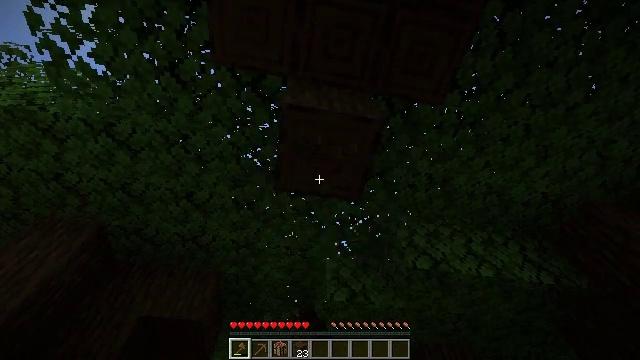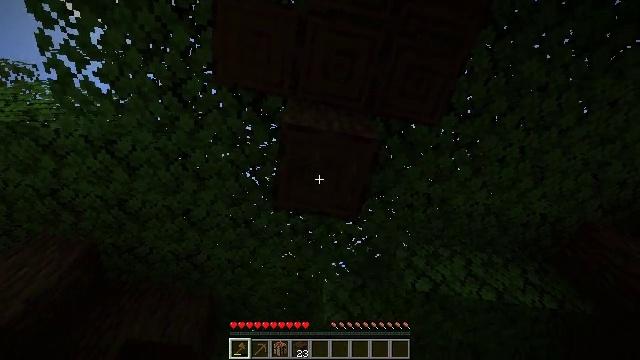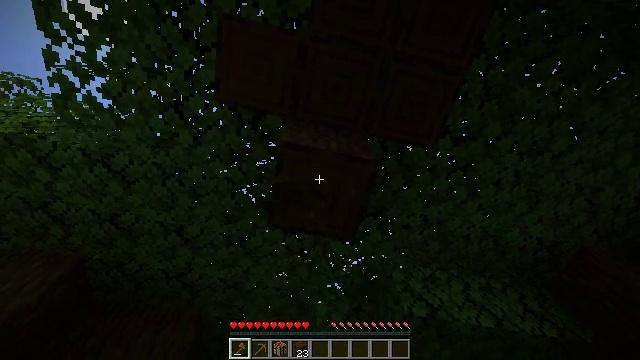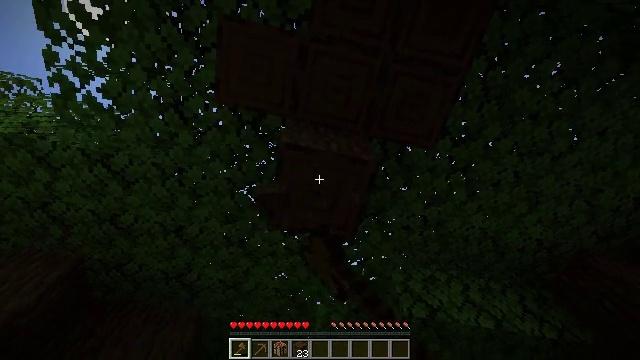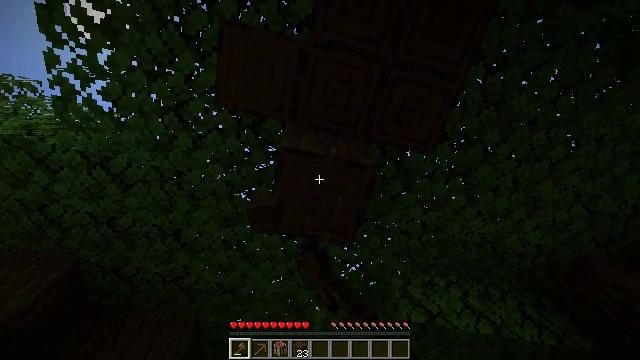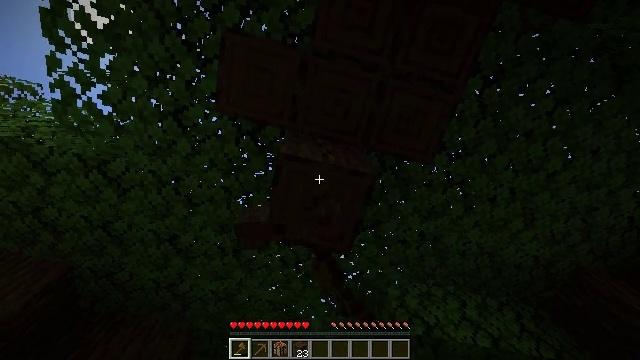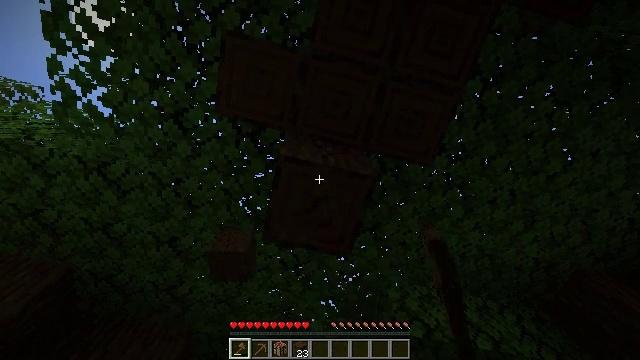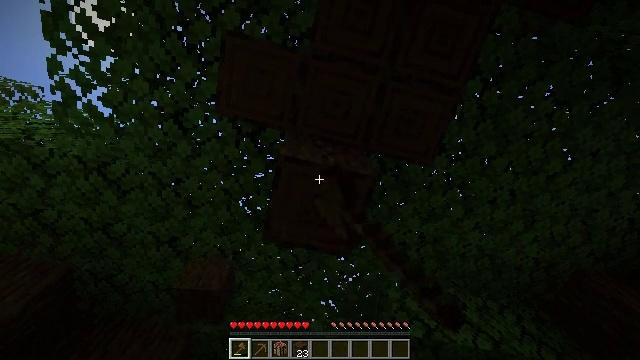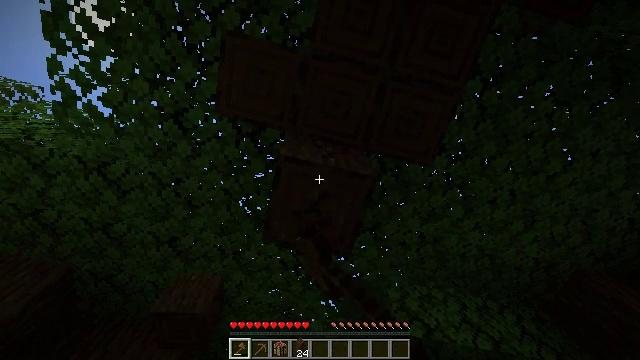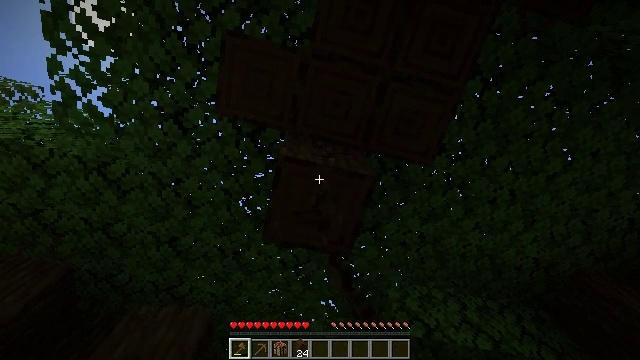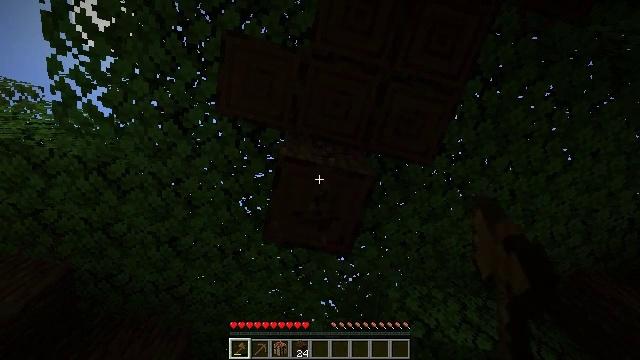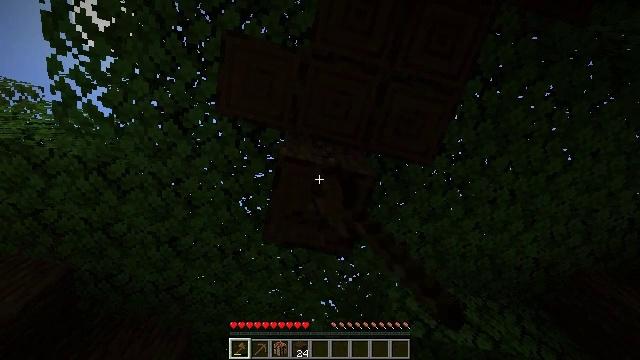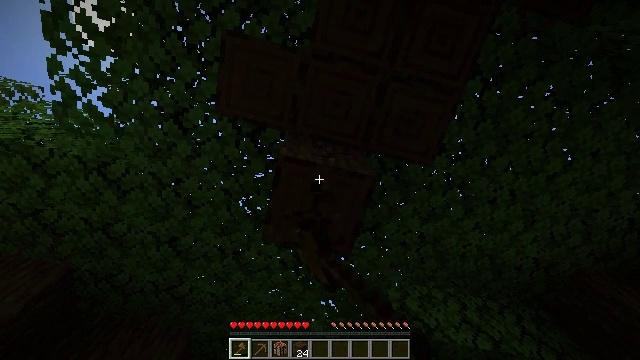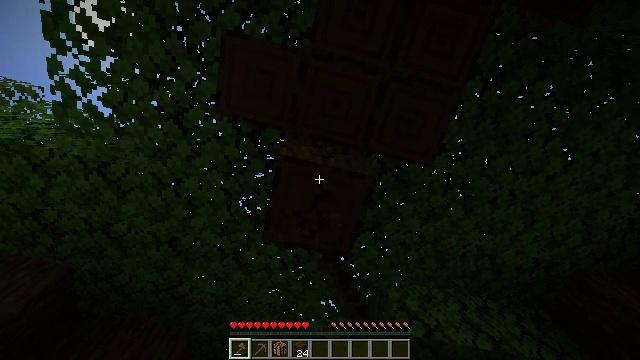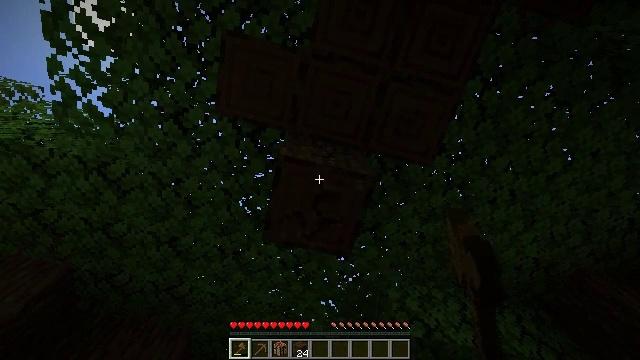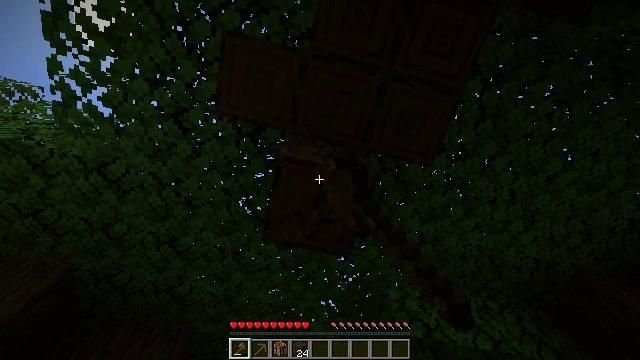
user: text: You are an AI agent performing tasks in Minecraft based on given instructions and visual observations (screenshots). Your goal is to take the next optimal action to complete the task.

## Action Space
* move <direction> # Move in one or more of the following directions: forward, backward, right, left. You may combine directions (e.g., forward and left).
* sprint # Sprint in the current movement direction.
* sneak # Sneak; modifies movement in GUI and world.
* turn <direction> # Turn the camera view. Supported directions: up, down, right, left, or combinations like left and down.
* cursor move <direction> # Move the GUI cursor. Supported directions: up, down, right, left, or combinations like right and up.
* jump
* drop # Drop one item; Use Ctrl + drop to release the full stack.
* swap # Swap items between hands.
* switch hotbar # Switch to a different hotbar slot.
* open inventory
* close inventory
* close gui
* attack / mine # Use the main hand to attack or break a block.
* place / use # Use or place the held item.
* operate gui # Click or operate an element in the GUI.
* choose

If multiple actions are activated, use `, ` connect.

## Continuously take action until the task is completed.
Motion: motion action
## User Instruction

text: Harvest dark oak log for resources.
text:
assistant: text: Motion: turn up, attack / mine
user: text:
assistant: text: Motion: turn right and up, attack / mine
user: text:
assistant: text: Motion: attack / mine
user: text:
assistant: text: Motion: attack / mine
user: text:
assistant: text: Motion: turn right and up, attack / mine
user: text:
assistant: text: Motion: attack / mine
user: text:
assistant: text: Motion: attack / mine
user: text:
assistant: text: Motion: attack / mine
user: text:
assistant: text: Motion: attack / mine
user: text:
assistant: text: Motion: attack / mine
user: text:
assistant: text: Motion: attack / mine
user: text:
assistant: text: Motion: attack / mine
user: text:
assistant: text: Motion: attack / mine
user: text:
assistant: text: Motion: attack / mine
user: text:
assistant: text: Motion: attack / mine
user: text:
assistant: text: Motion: attack / mine
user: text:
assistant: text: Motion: attack / mine
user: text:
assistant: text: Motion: attack / mine
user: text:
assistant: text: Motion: attack / mine
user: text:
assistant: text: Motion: attack / mine
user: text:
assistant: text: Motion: attack / mine
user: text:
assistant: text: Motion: attack / mine
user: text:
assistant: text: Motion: attack / mine
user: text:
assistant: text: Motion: attack / mine
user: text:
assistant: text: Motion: attack / mine
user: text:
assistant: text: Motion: attack / mine
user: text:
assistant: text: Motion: attack / mine
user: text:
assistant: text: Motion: attack / mine
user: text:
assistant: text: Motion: attack / mine
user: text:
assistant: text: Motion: attack / mine